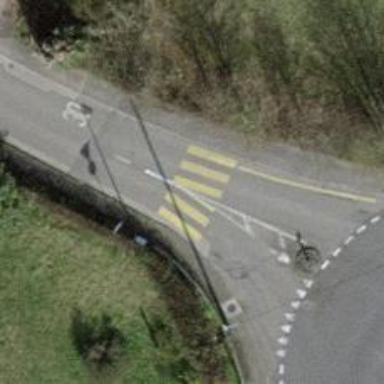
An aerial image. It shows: Uncontrolled zebra crossing with yellow markings.